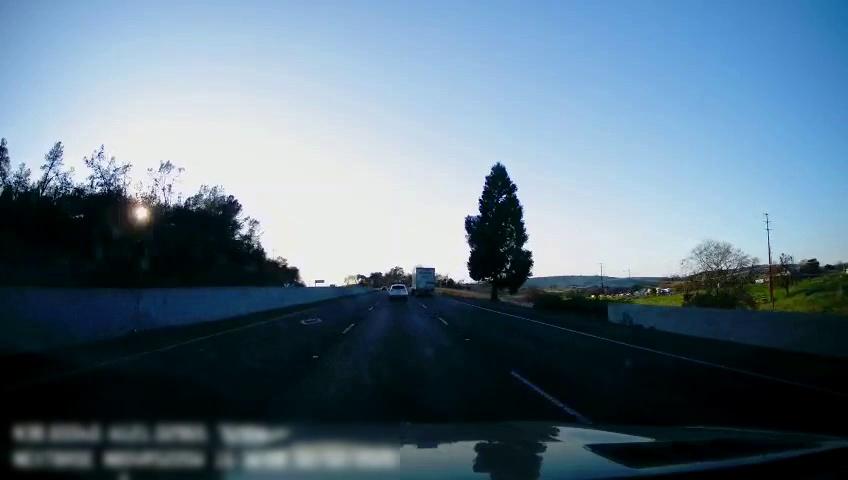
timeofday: Day
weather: Sunny
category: Drivable Space
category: Vehicles | SUV
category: Vehicles | Other LV
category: Lanes | Current Lane
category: Lanes | Current Lane
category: Lanes | Alternate Lane
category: Lanes | Alternate Lane